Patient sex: F
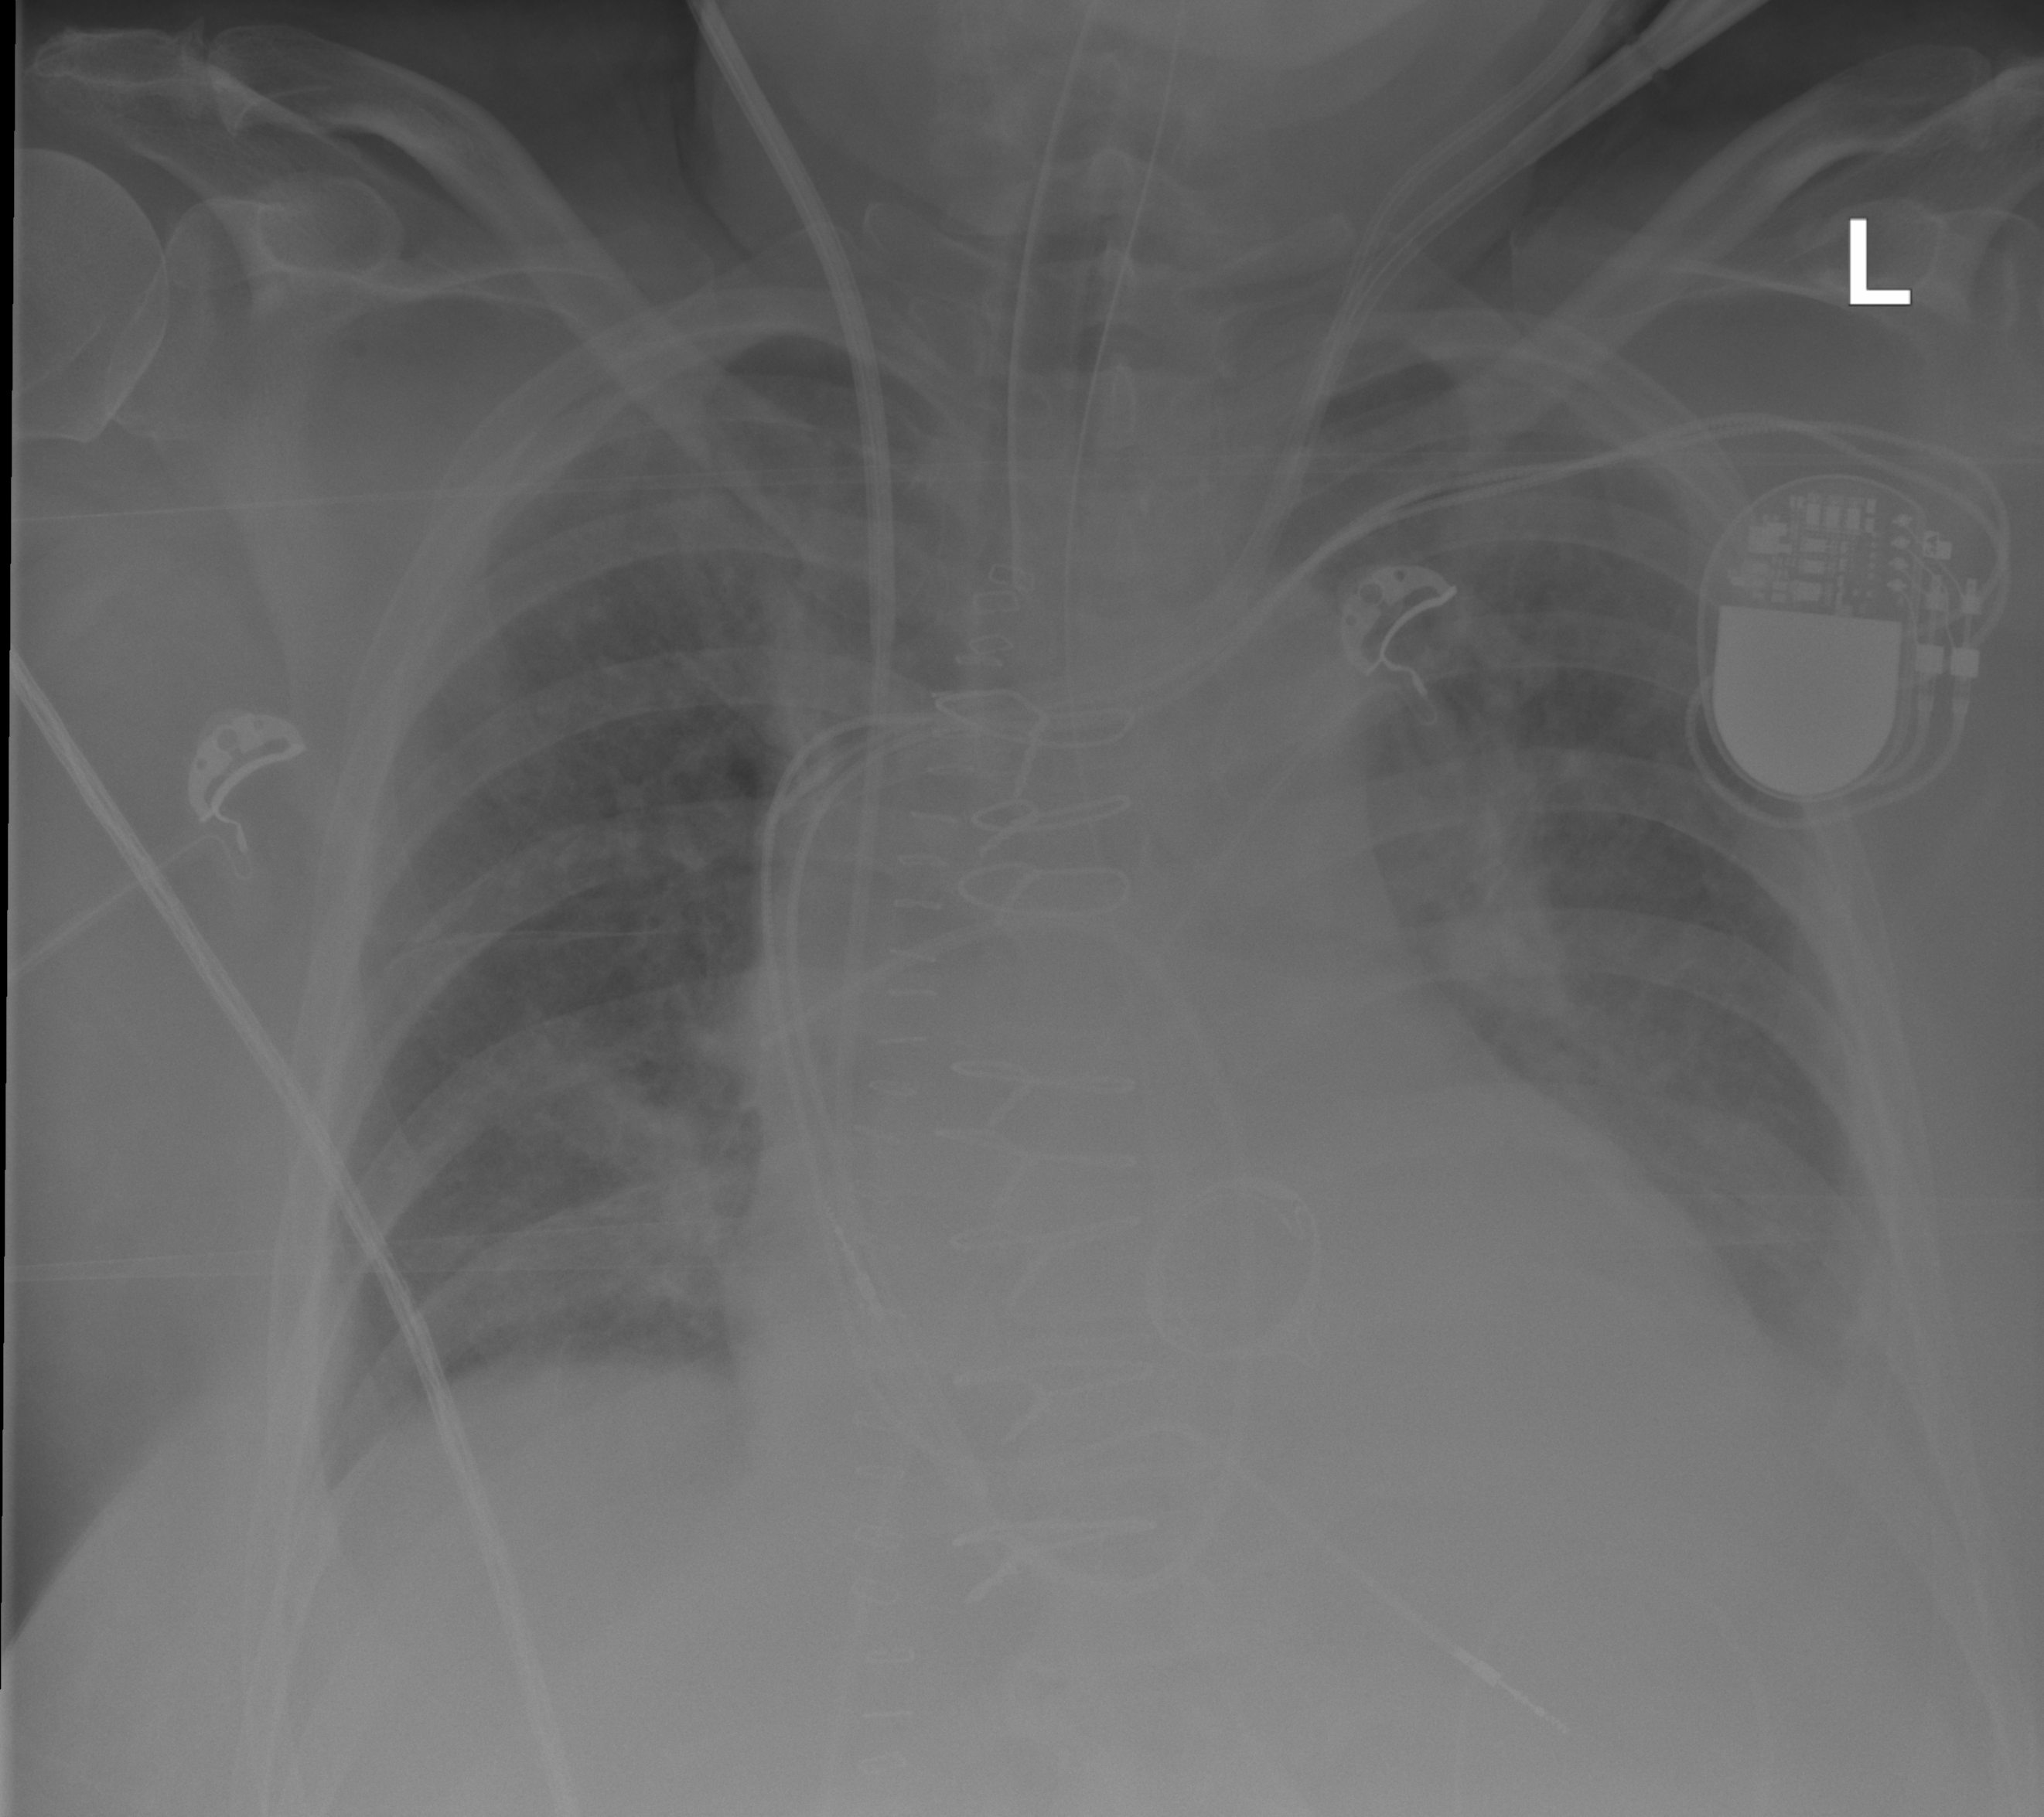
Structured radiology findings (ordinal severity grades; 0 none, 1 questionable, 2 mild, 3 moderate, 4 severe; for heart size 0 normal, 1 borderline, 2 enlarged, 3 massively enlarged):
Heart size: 2
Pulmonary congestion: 2
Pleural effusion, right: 0
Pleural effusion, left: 2
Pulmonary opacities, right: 2
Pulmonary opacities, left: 2
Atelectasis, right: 2
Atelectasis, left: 2